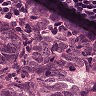
Metastatic tissue present: yes